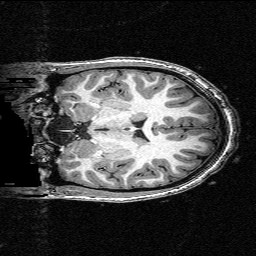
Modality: T1w
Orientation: coronal
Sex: female
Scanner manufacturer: siemens
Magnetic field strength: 3 T
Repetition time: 2.3 s
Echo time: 0.00336 s